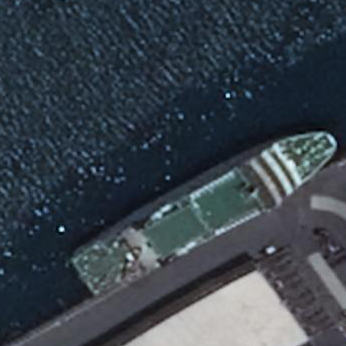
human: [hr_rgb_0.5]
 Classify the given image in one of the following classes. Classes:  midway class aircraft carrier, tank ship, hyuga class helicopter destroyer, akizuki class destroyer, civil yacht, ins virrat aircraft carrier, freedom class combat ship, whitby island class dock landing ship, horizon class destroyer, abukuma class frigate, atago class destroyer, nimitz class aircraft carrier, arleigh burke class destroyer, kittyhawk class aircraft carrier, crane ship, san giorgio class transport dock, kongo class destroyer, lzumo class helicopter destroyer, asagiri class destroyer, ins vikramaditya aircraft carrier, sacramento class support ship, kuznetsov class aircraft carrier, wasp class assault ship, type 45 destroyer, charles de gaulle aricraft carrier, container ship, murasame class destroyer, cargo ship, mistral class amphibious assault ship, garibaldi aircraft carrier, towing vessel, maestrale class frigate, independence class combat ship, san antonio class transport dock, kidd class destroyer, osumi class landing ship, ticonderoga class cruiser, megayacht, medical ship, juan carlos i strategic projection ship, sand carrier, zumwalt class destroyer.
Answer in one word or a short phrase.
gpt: Megayacht